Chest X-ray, AP view. Patient: 18 years old, sex M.
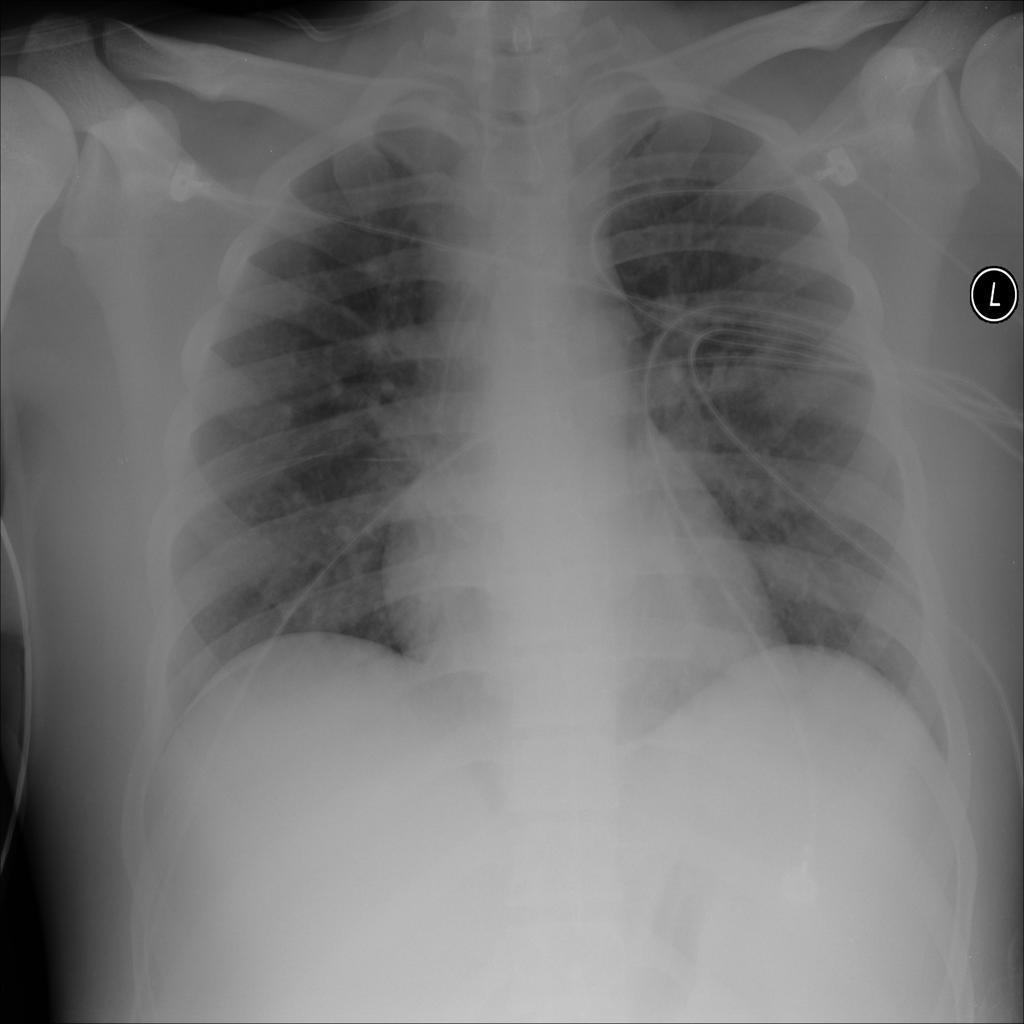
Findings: No Finding